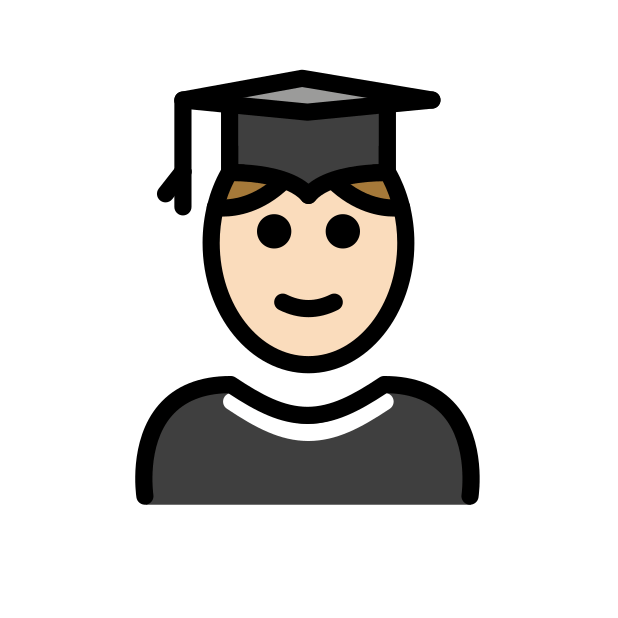
man student: light skin tone